Interaction volume radius: 5 \u00c5
Interaction volume height: 20 \u00c5
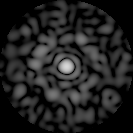
Disorder parameter: 0.833